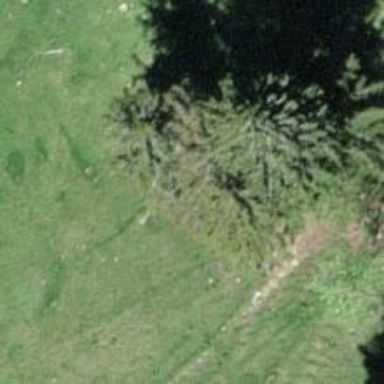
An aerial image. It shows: Needle-leaved tree in its natural environment.